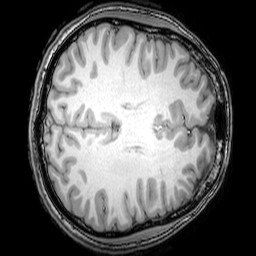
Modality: T1w
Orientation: axial
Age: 24
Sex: male
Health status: healthy
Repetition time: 0.081 s
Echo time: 0.037 s